Question: So I'm trying to make a blanket with colored lines, but I can't seem to get to the result shown below...
My code first places a horizontal line and applies a color from an array, (The colors are correct) and than places a vertical line and applies a color from an array.
But I can't seem to get this result..

This is my code. Someone enlighten me?
'''
float[][] vclrs = { //Array with color values for the vertical lines
{220,31,24}, //Red
{128,100,172}, //Purple
{39,52,142}, //Blue
{225,104,0}, //Beige
{77,137,11}, //Green
{83,188,188}, //Light Blue
};
float[][] hclrs = { //Array with color values for the horizontal lines
{220,31,24}, //Red
{187,167,212}, //Purple
{39,52,142}, //Blue
{244,198,149}, //Beige
{77,137,11}, //Green
{183,207,209}, //Light Blue
};
int controller = 8; //Width of the line and distance between the lines
int hlinedistance = controller; //Horizontal distance to place the next line
int vlinedistance = controller; //Vertical distance to place the next line
void setup() {
size(576,480);
background(255);
strokeWeight(controller); //Stroke of the controller
}
void draw() {
for(int i=0;i<6;i=i+1) {
stroke(vclrs[i][0], vclrs[i][1], vclrs[i][2]);
line(vlinedistance, 0, vlinedistance, displayHeight);
vlinedistance = vlinedistance + (controller + controller);
line(0, hlinedistance, displayWidth, hlinedistance);
stroke(hclrs[i][0], hclrs[i][1], hclrs[i][2]);
hlinedistance = hlinedistance + (controller + controller);
}
}
'''
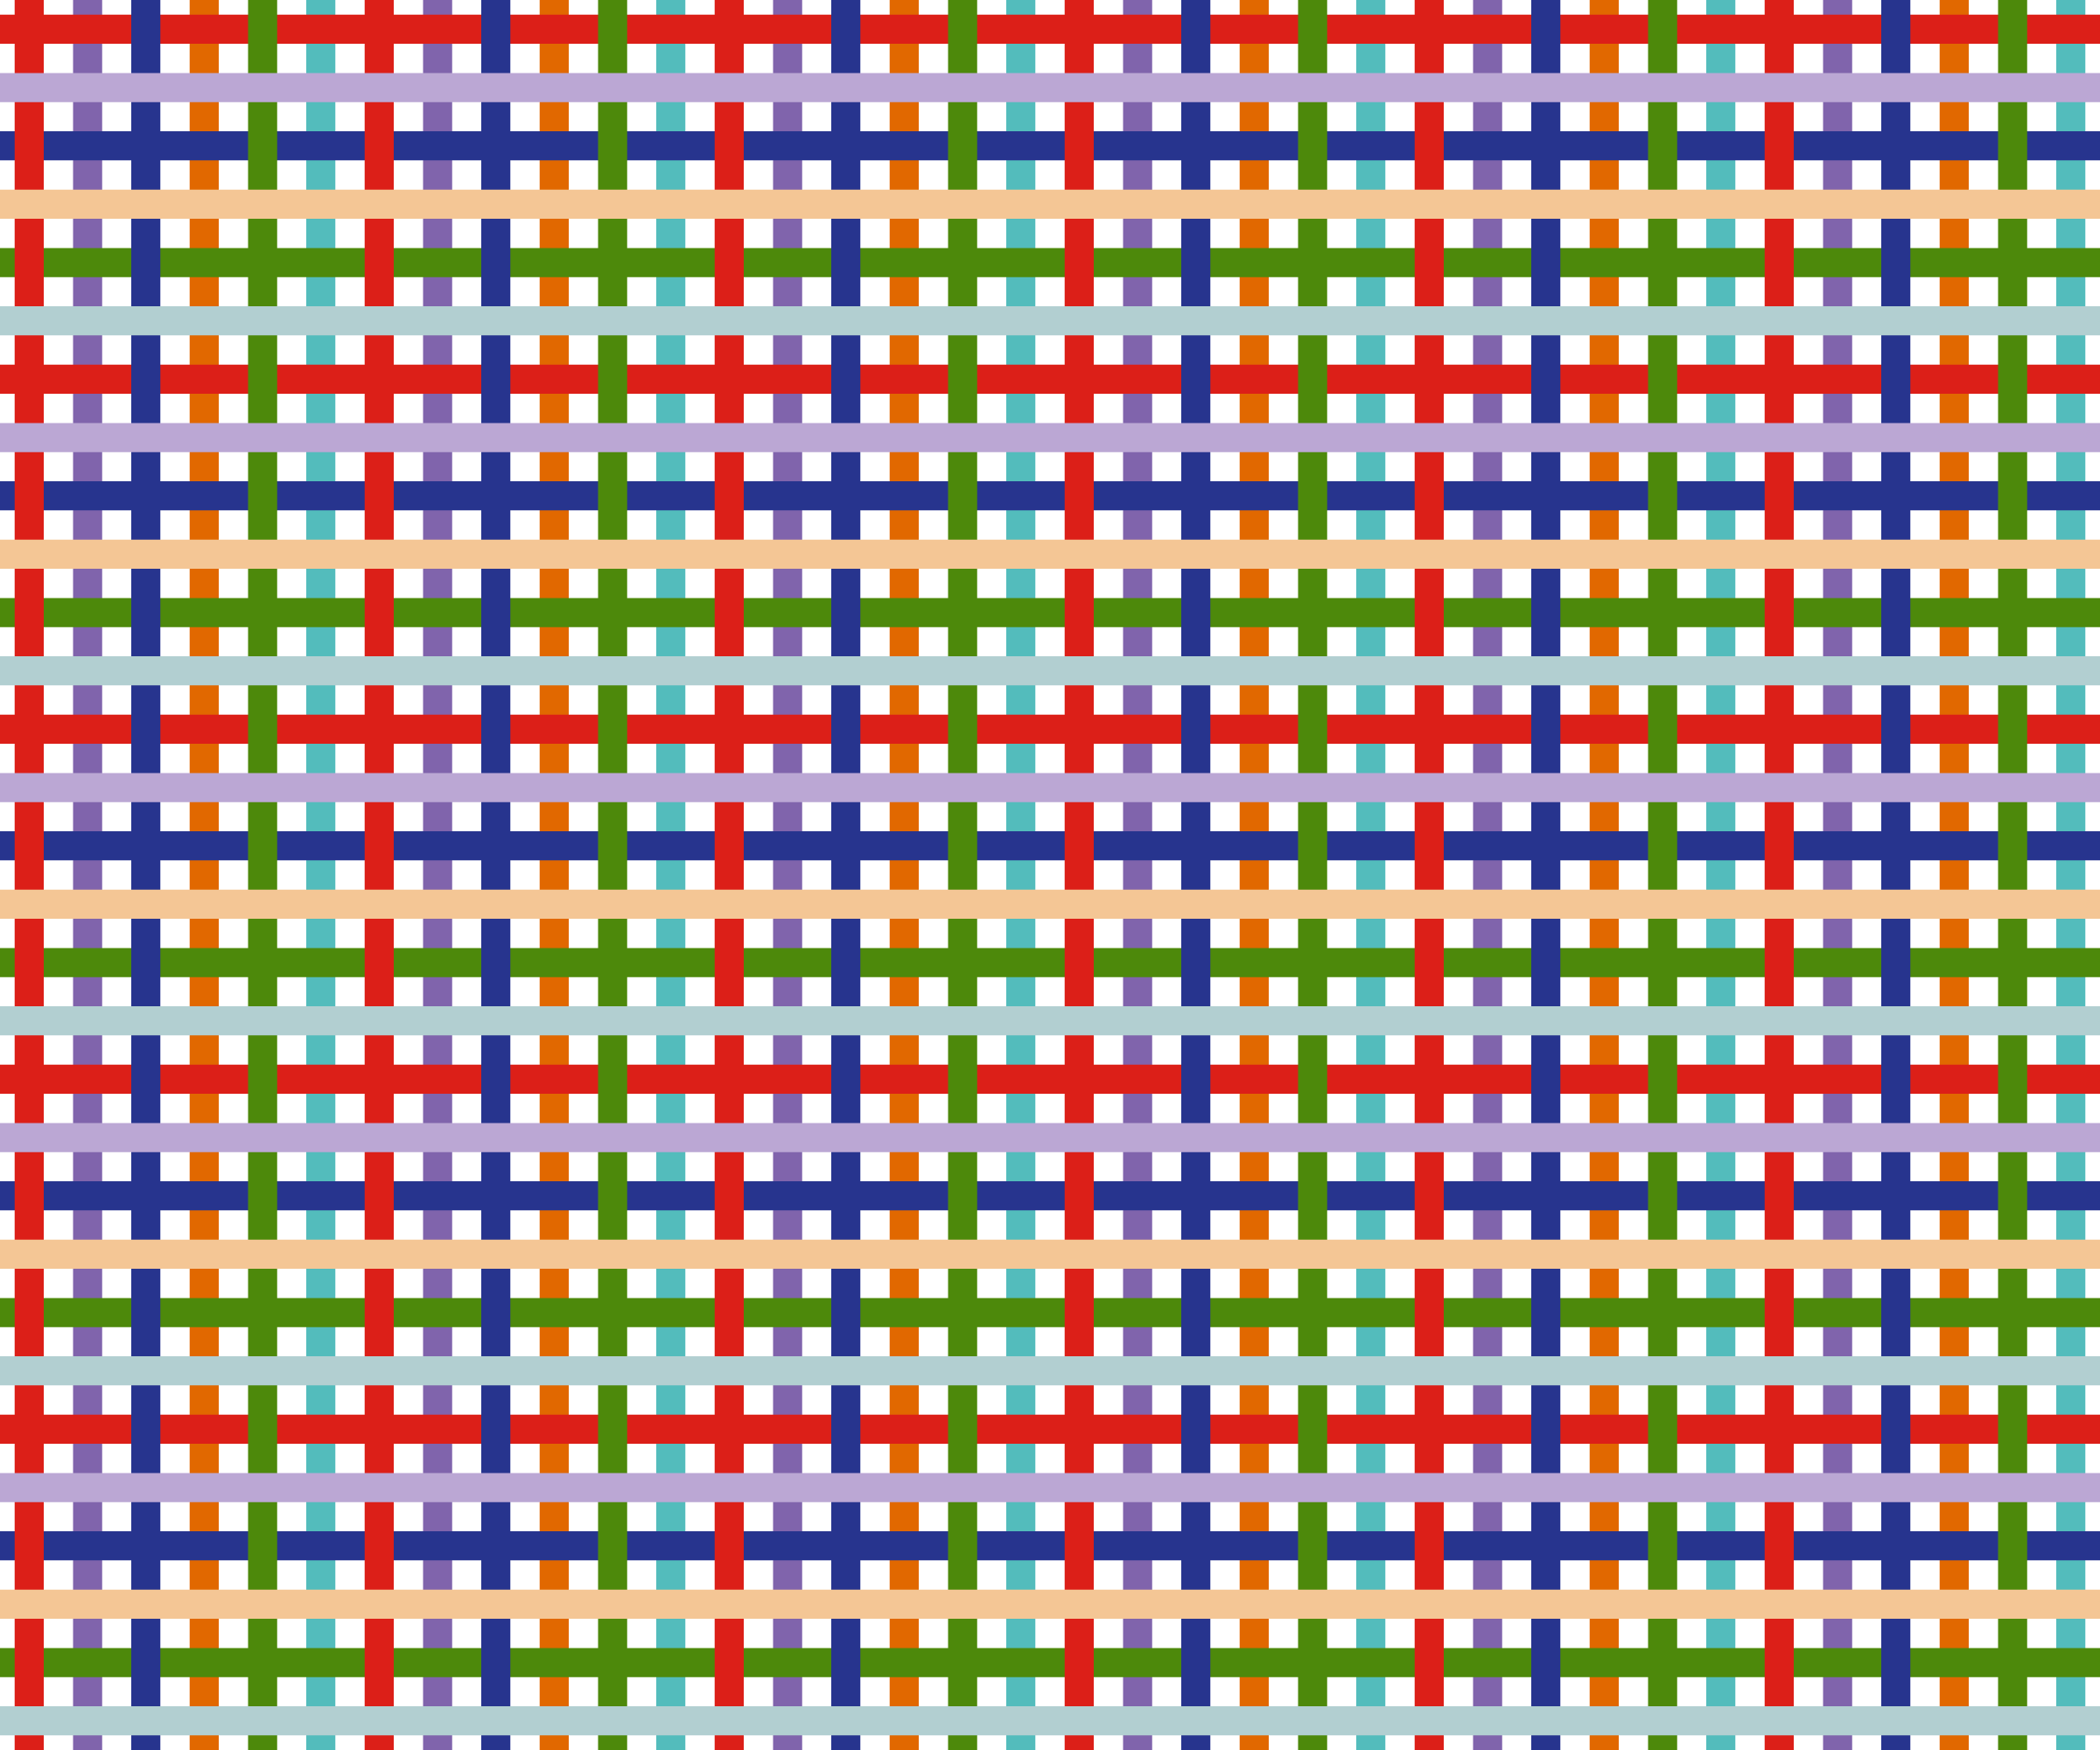
Answer: Sorry about not clearing up the details (it is quite late now, but better now then never) and I didn't want to be offensive in any way.
As in every programming language the code gets viewed from top to bottom, so the lines are getting laid from top to bottom.
'''
stroke(255, 0, 0); //red
line(x1, y1, x2, y2);
stroke(0, 255, 0); //green
line(x1, y1, x2, y2);
'''
In this code snippet the red line gets drawn first and then the green line gets laid over the red line. So you end up only viewing the green line. In your example you have 4 layers of lines.
1. Group 1 of vertical lines.
2. Group 1 of horizontal lines.
3. Group 2 of vertical lines.
4. Group 2 of horizontal lines.
Every of these 4 groups has different colors stored inside them. In my solution you have the different strokes as follows:
1. vclrs = colors of vertical group 1
2. hclrs = colors of horizontal group 1
3. vclrs2 = colors of vertical group 2
4. hclrs2 = colors of horizontal group 2
We also use strokeCap(PROJECT); to make the lines edgy. To increase the lines width we use strokeWeight(width);
In the drawing part we now write these 4 for-loops, which switch up the colors accordingly using modulo 3 --> Hence you have 3 different colors per group. Modulo being the array of the color to choose from.
All of these 4 for loops are a little different since they have different positions involved, i'm sure you can understand the details there.
Here is your code modified to match up your result.
I hope this helps:
'''
float[][] vclrs = { //Array with color values for the vertical lines
{220,31,24}, //Red
{128,100,172}, //Purple
{39,52,142}, //Blue
};
float[][] vclrs2 =
{
{225,104,0}, //Beige
{77,137,11}, //Green
{83,188,188}, //Light Blue
};
float[][] hclrs = { //Array with color values for the horizontal lines
{220,31,24}, //Red
{187,167,212}, //Purple
{39,52,142}, //Blue
};
float[][] hclrs2 =
{
{244,198,149}, //Beige
{77,137,11}, //Green
{183,207,209}, //Light Blue
};
int controller = 30; //Width of the line and distance between the lines
void setup() {
size(576,480);
background(255);
strokeCap(PROJECT);
strokeWeight(controller / 2); //Stroke of the controller
}
void draw() {
background(255);
pushMatrix();
translate(controller / 4, controller / 4);
for(int i = 0; i < displayHeight / (3 * controller); i++) {
stroke(vclrs[i % 3][0], vclrs[i % 3][1], vclrs[i % 3][2]);
line((i * 2 * controller), 0, (i * 2 * controller), displayHeight);
}
for(int i = 0; i < displayWidth / (3 * controller); i++) {
stroke(hclrs[i % 3][0], hclrs[i % 3][1], hclrs[i % 3][2]);
line(0, (i * 2 * controller), displayWidth, (i * 2 * controller));
}
for(int i = 0; i < displayHeight / (3 * controller); i++)
{
stroke(vclrs2[i % 3][0], vclrs2[i % 3][1], vclrs2[i % 3][2]);
line((i * 2 * controller + controller), 0, (i * 2 * controller + controller), displayHeight);
}
for(int i = 0; i < displayWidth / (3 * controller); i++)
{
stroke(hclrs2[i % 3][0], hclrs2[i % 3][1], hclrs2[i % 3][2]);
line(0, (i * 2 * controller + controller), displayWidth, (i * 2 * controller + controller));
}
popMatrix();
}
'''